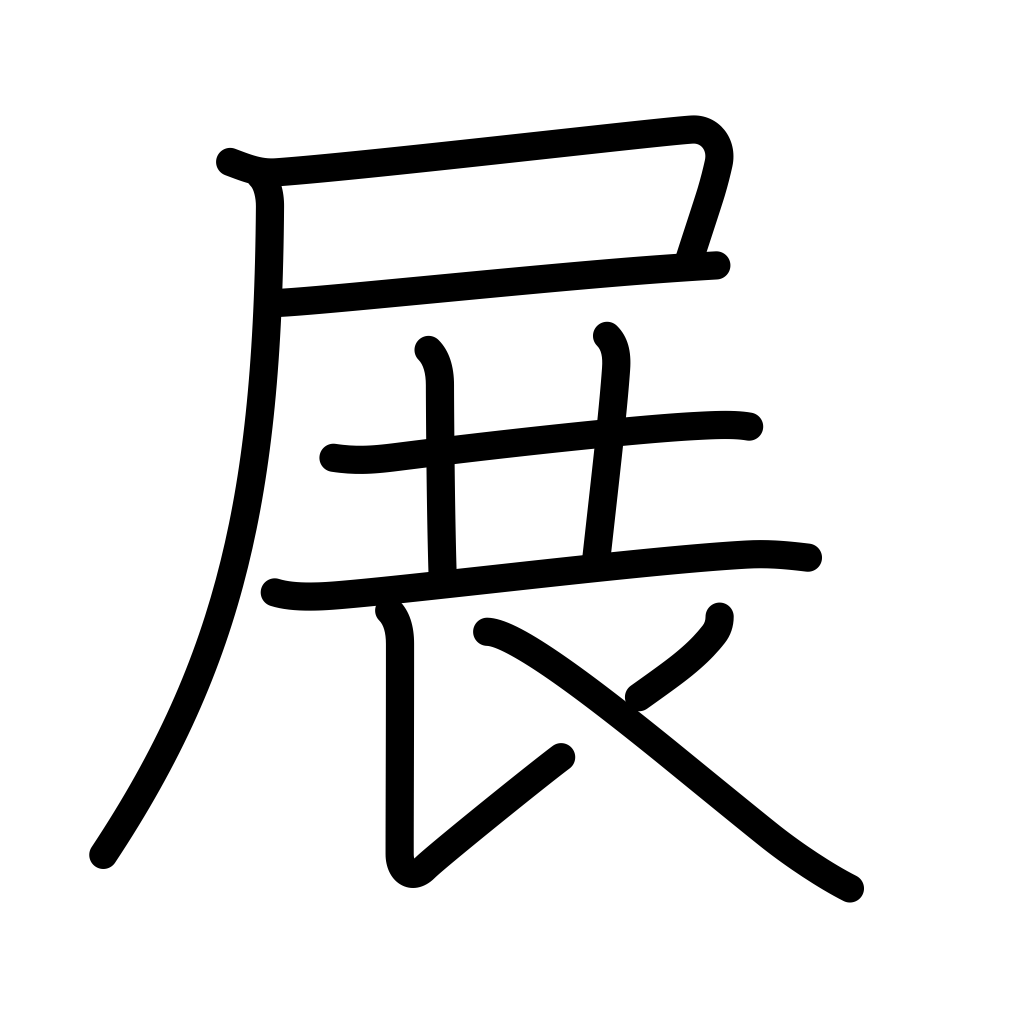
Meaning: unfold, expand